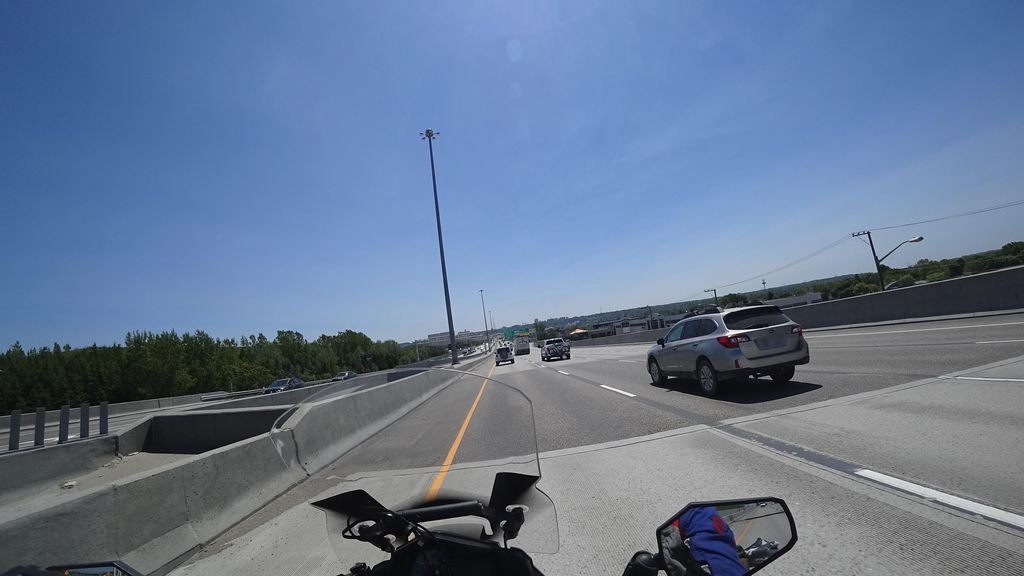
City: quebec_city